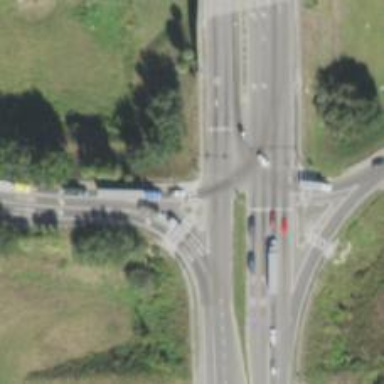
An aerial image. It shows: Motorway link road with diamond junction.